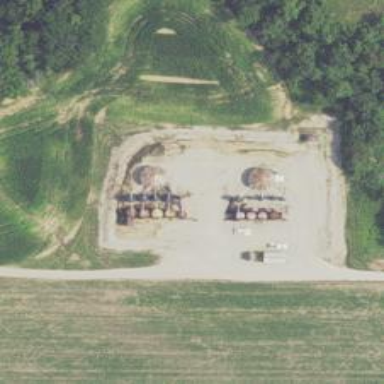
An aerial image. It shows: Storage tank with man-made structure.